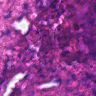
Metastatic tissue present: no